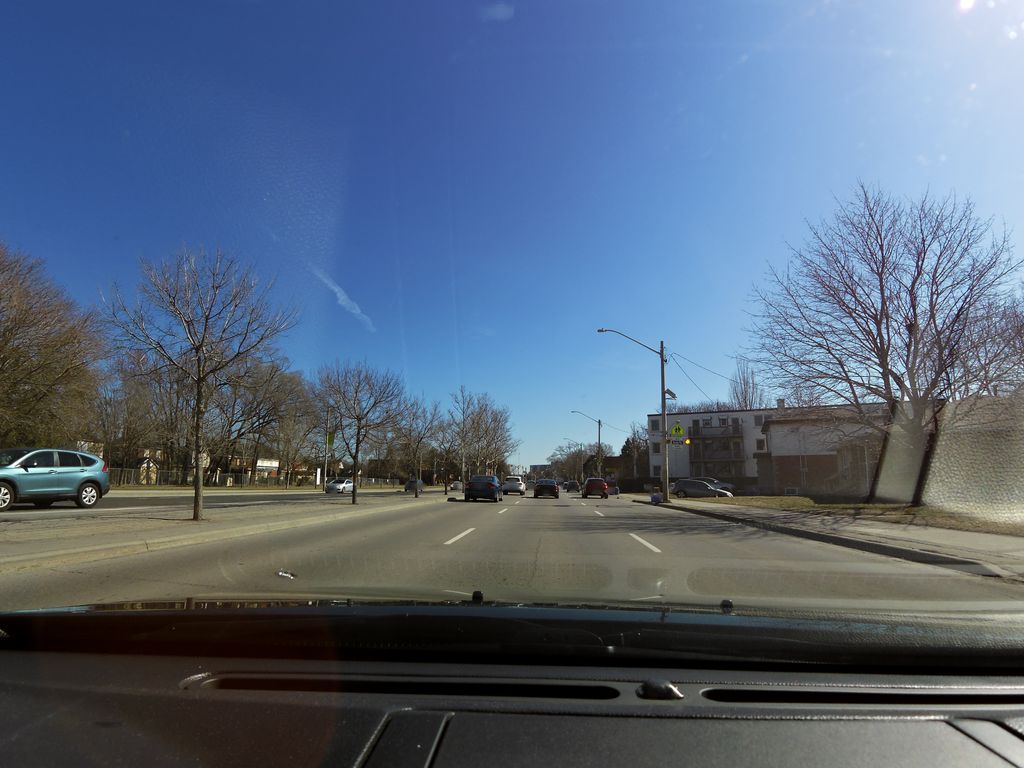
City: hamilton